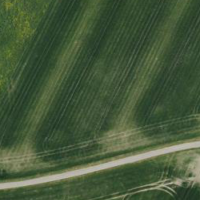
EUNIS habitat code: 52
Species observed at this site:
Beta vulgaris